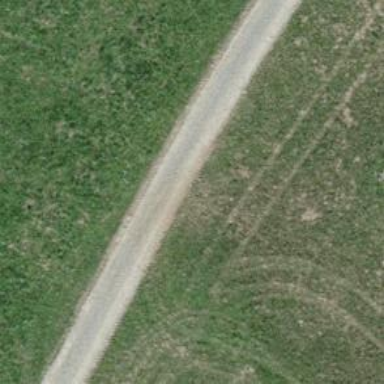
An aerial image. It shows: Grass track with grade4 quality surface.